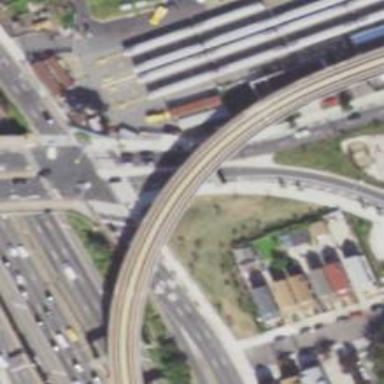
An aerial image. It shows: Bridge used by the electrified light rail system.